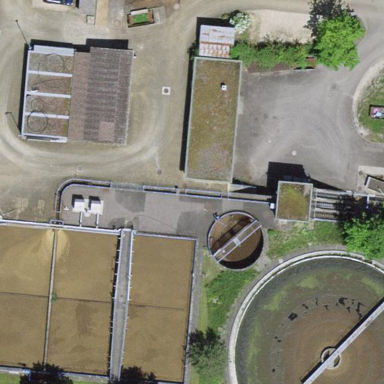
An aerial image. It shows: Wastewater plant.